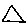
Label: triangle